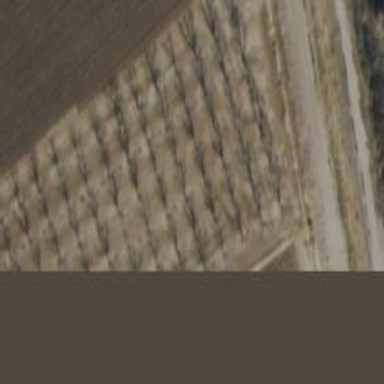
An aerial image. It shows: Orchard.